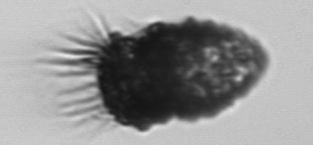
Label: Stenosemella_pacifica